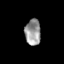
Tissue: skin
Cell type: Epithelial cells
Senescence score: 0.27
Nuclear area (px): 398
Mean DAPI intensity: 153.905